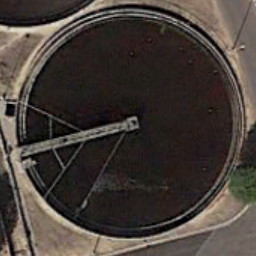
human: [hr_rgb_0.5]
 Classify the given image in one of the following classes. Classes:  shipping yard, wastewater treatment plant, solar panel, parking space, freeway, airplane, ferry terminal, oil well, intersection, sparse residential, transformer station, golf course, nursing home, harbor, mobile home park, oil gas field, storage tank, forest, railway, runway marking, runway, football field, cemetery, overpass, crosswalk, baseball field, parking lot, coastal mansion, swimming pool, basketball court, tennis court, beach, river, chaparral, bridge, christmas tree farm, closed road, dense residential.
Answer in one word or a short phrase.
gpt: wastewater treatment plant